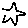
Label: star